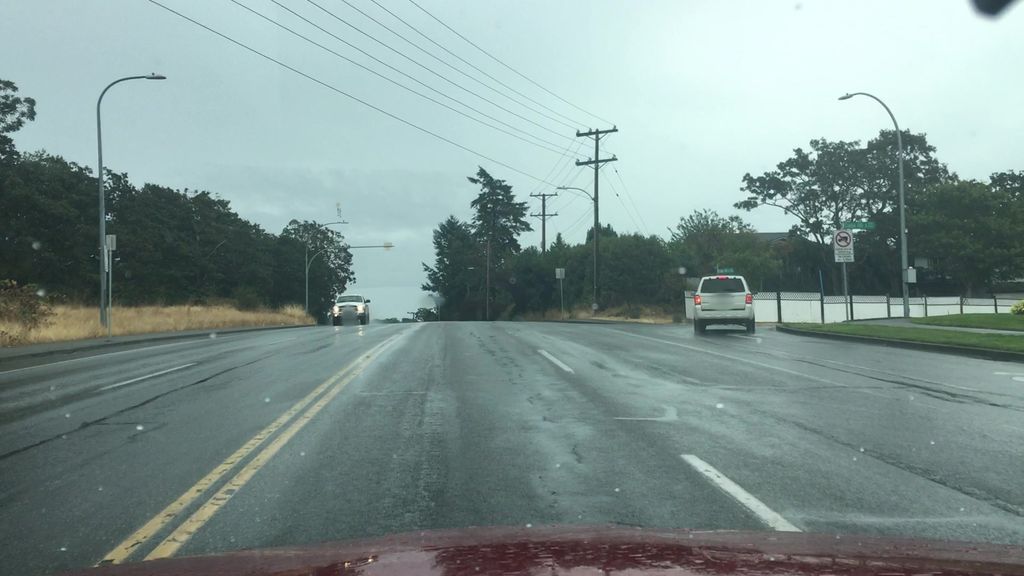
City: victoria